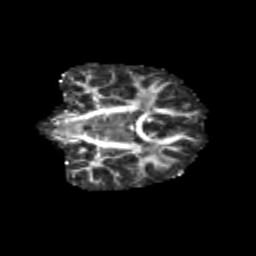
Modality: FA
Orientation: coronal
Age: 11
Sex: female
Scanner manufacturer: siemens
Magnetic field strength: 3 T
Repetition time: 3.8 s
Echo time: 0.07 s